Question: I have a background image for 'div'.
Same image is used for responsive.

Here is the <URL>
What I want is image should not be seen as if cut off for responsive.
I want CSS to image merged in color.
- -
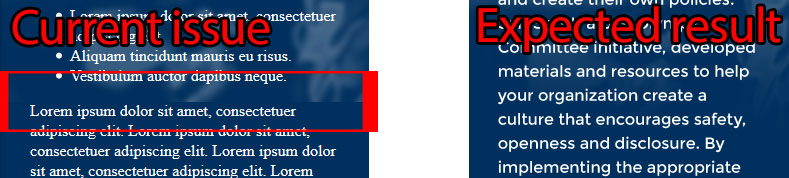
Answer: It can be done adjusting 'box-shadow: inset' for each resolution using media query.
Here is <URL> for it.